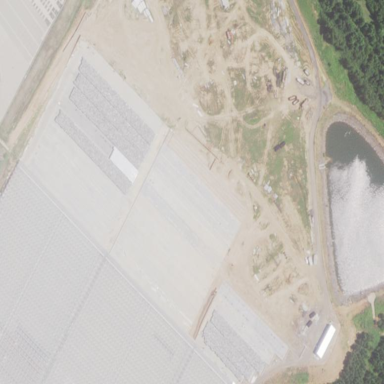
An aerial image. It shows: Area dedicated to greenhouse horticulture.